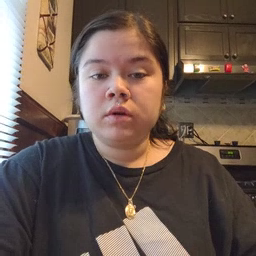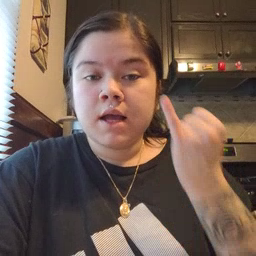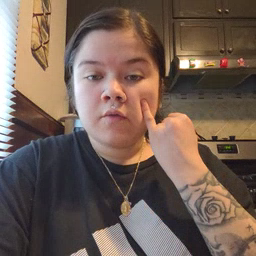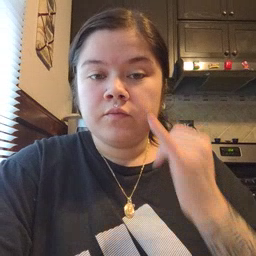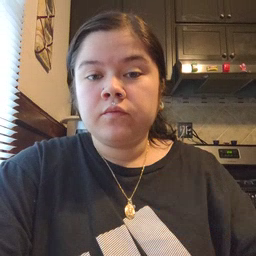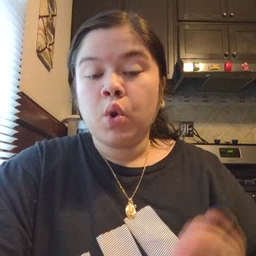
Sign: if